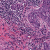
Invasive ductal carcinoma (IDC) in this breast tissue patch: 1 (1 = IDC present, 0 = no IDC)